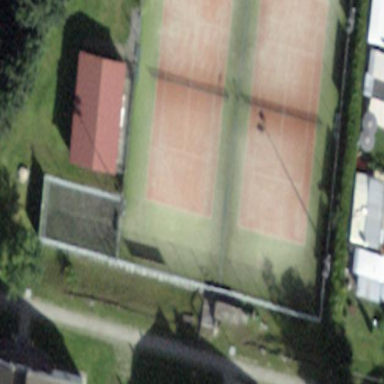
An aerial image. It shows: Tennis court on pitch.